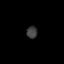
Tissue: prostate
Cell type: T cells
Senescence score: 0.7014
Nuclear area (px): 128
Mean DAPI intensity: 61.164